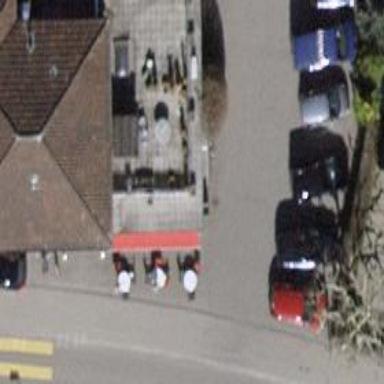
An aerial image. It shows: Bakery.